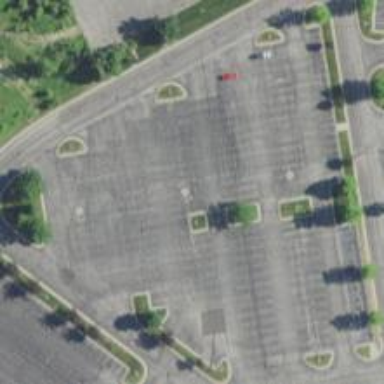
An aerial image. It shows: Parking area.